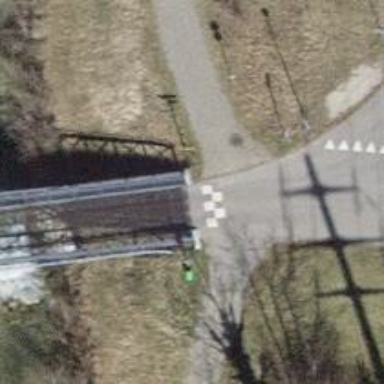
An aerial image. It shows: Tertiary road on bridge with metal grid surface.